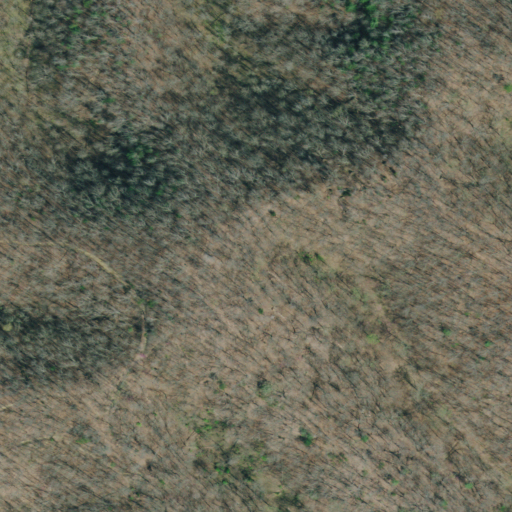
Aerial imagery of ridge(s) in Tennessee named Dividing Ridge containing only deciduous forest